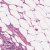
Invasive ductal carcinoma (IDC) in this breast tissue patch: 1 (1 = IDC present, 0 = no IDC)